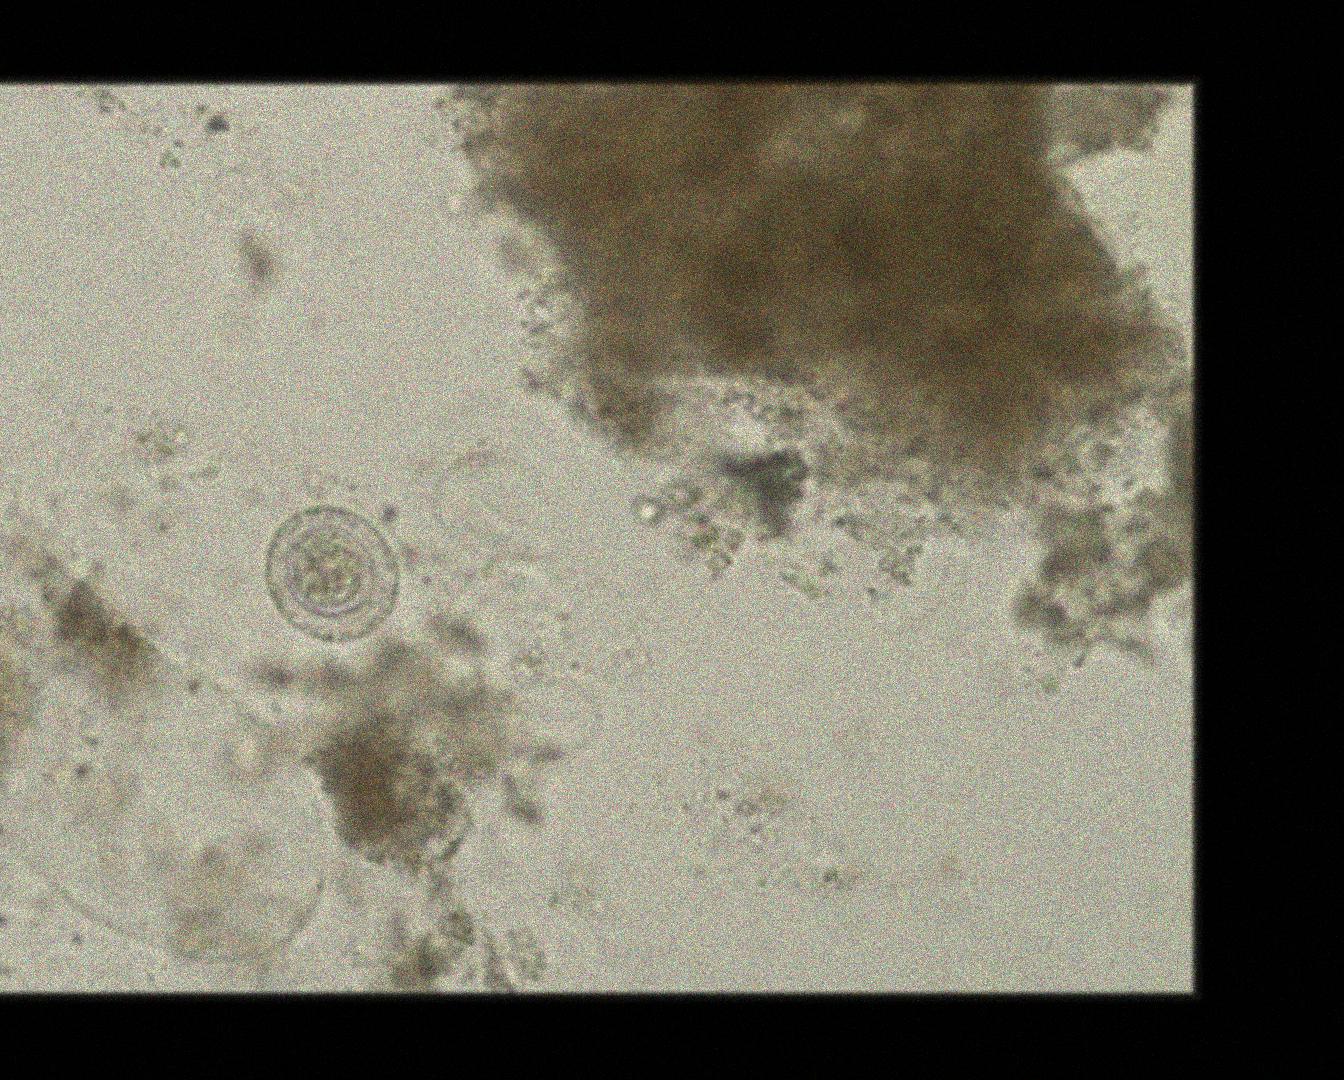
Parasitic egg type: Hymenolepis nana